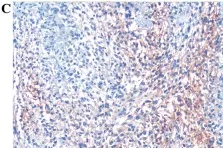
Immunohistochemical staining of the primary adrenocortical carcinosarcoma. Neuron specific enolase (magnification, x100).
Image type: pathology (immunostaining)